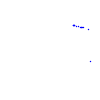
Particle: kaon